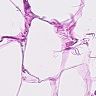
Metastatic tissue present: no